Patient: sex M, age 58
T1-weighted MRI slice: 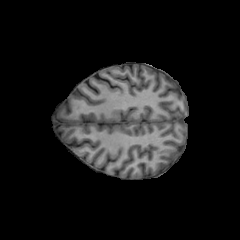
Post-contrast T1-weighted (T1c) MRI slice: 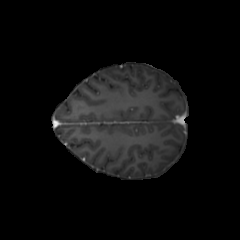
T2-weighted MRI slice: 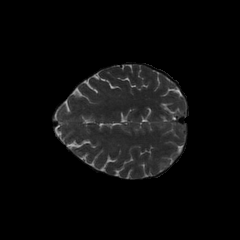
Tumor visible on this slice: no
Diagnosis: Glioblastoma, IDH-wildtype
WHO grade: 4